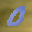
Label: 0